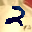
Label: 2